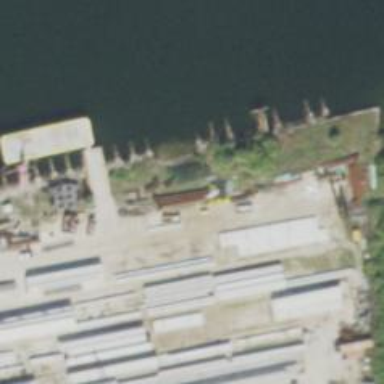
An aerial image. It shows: Man-made pier.